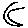
Label: moon